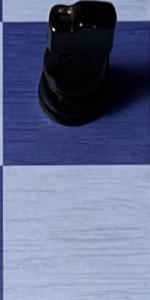
Label: Empty